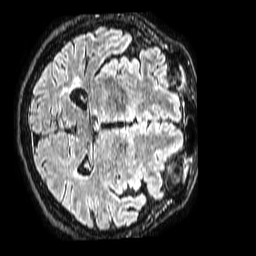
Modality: FLAIR
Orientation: axial
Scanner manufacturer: philips
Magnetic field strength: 1.5 T
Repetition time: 4.8 s
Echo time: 0.3 s